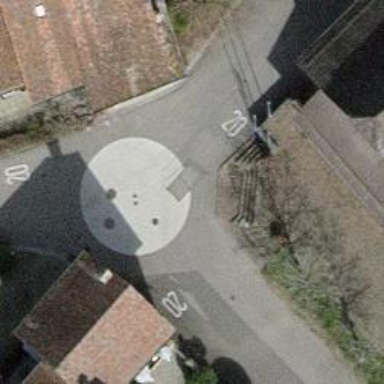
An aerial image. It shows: Mini roundabout on the road.